Question: I want to mimic "zooming in" on a view. The larger view will be added as a subview to the smaller view's superview, and the larger view should look as if it is zooming in from the smaller view. Given the rect of the smaller view 'fromRect' and the final frame of the zoomed in larger view 'finalRect', what would be the proper transform?

I imagine the method signature would be like the following, with 'view' being the superview. I wrote this up to help myself, but cannot figure it out yet.
'''
-(CGAffineTransform) translatedAndScaledTransformUsingViewRect:(CGRect)viewRect fromRect:(CGRect)fromRect inView:(UIView*) view
{
//calculate the scaling based on the final frame of viewToBeStretched (viewRect) vs the "fromRect"
CGFloat scaleX = ?, scaleY = ?;
CGAffineTransform scaleTransform = CGAffineTransformMakeScale(scaleX, scaleY);
//use translation instead of modifying the view's center, since frame changes with transforms are no good
CGFloat translationX = ?, translationY =?;
CGAffineTransform translationTransform = CGAffineTransformMakeTranslation(translationX, translationY);
CGAffineTransform final = CGAffineTransformConcat(scaleTransform, translationTransform);
return final;
}
'''
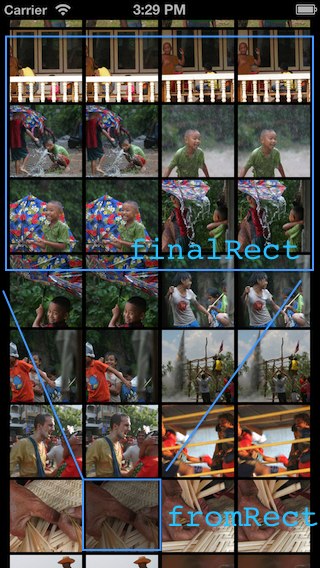
Answer: So actual implementation is very simple:
'''
- (CGAffineTransform)translatedAndScaledTransformUsingViewRect:(CGRect)viewRect fromRect:(CGRect)fromRect {
CGSize scales = CGSizeMake(viewRect.size.width/fromRect.size.width, viewRect.size.height/fromRect.size.height);
CGPoint offset = CGPointMake(CGRectGetMidX(viewRect) - CGRectGetMidX(fromRect), CGRectGetMidY(viewRect) - CGRectGetMidY(fromRect));
return CGAffineTransformMake(scales.width, 0, 0, scales.height, offset.x, offset.y);
}
'''
You can see full example here: <URL>
(I still need update it to use identity as full image)